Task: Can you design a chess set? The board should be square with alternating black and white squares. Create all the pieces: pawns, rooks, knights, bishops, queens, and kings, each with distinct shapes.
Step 344:
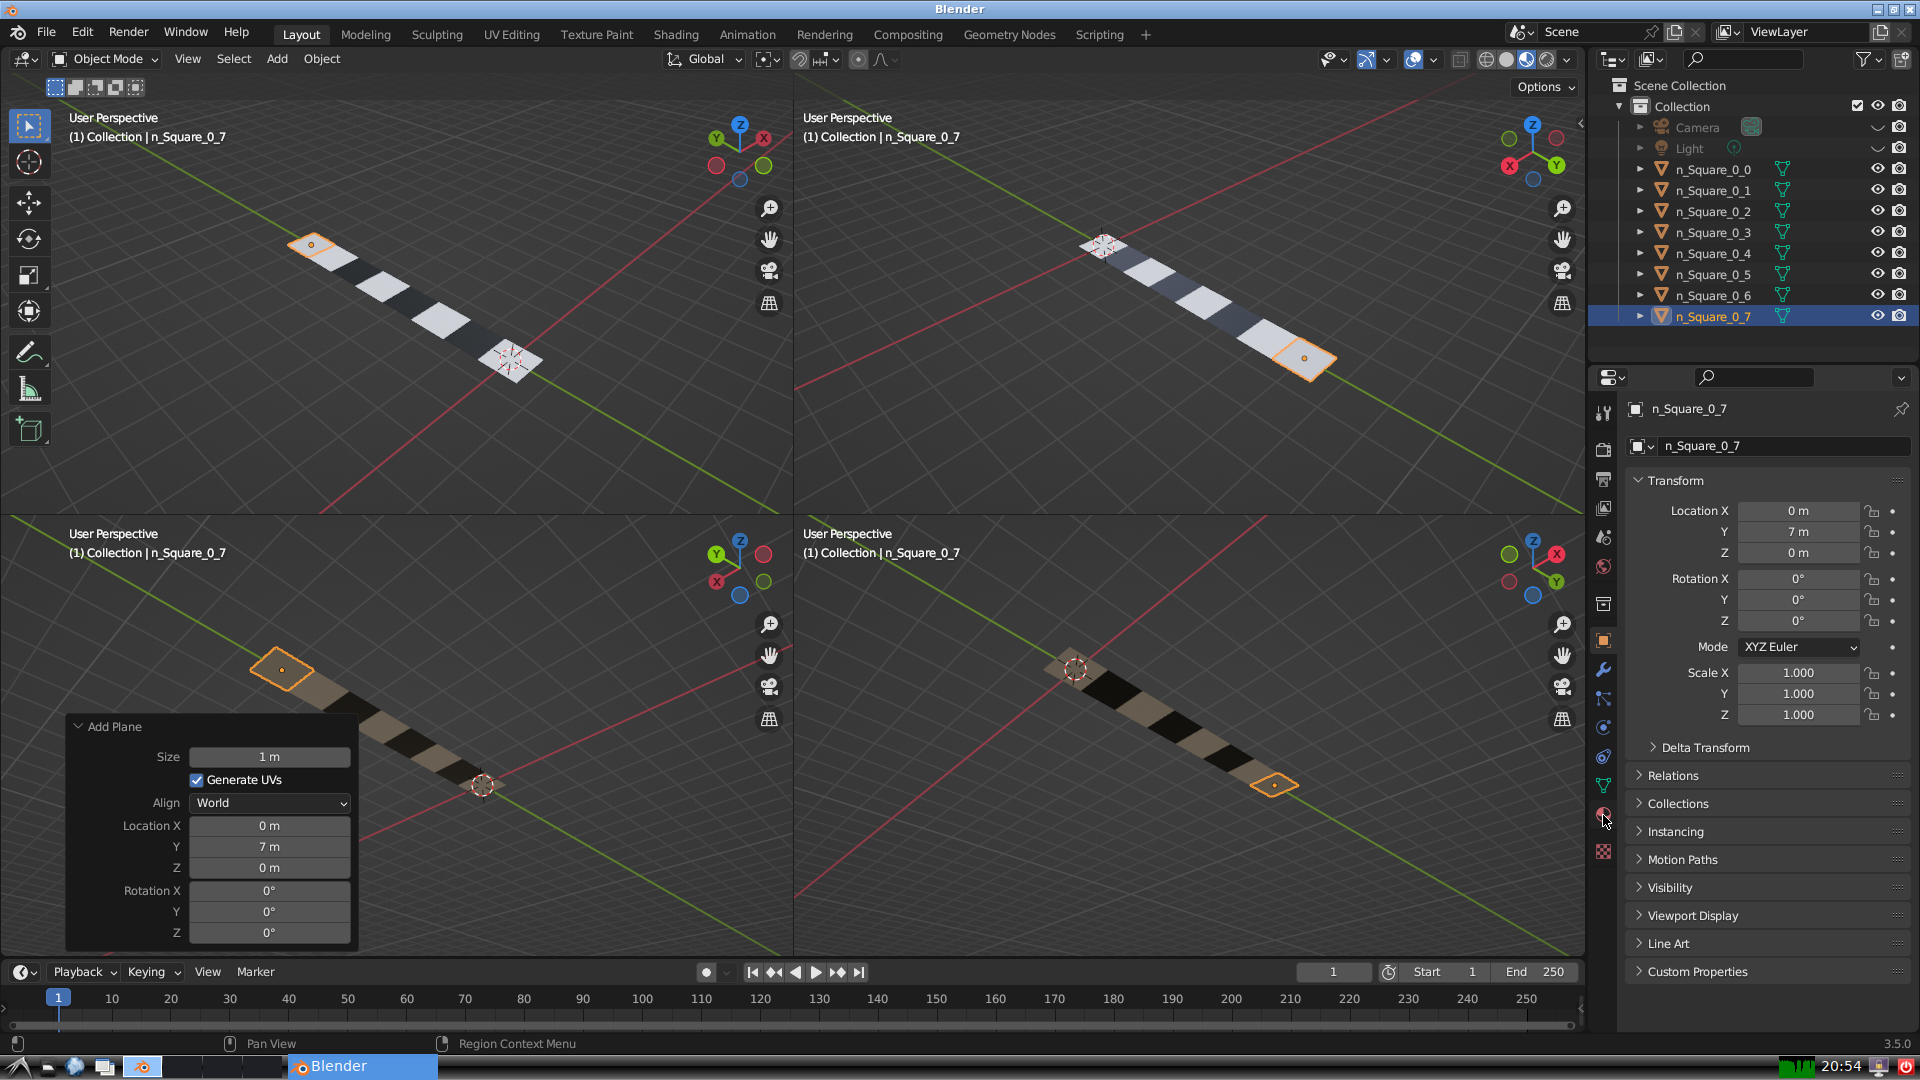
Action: click: no